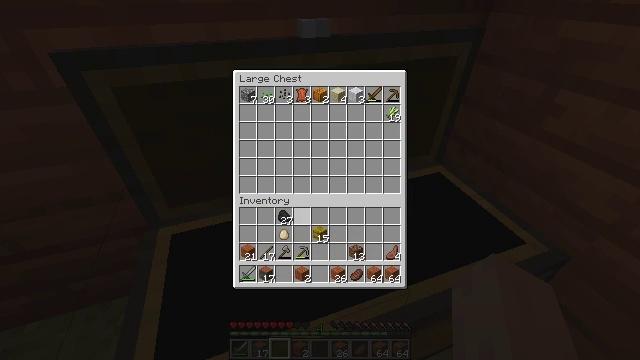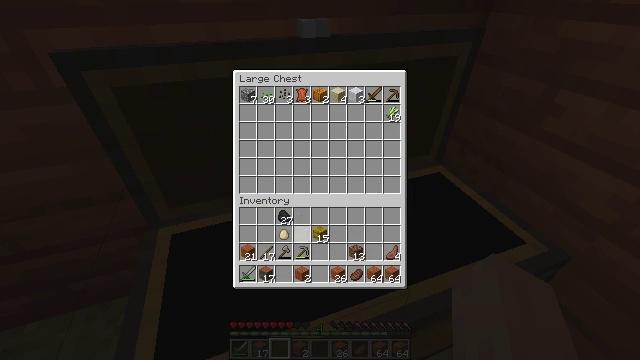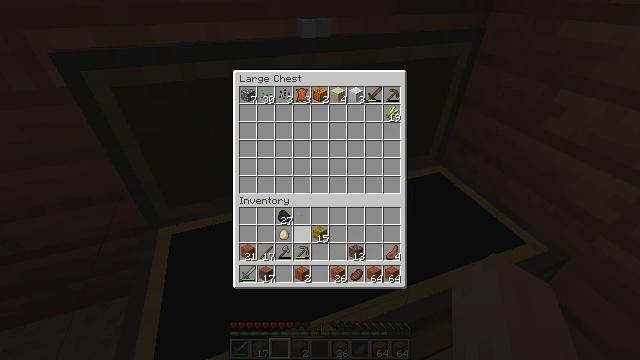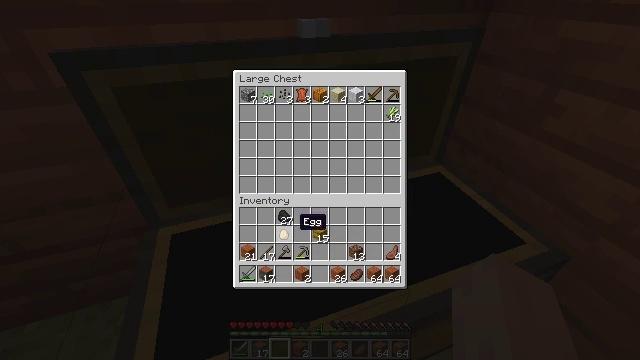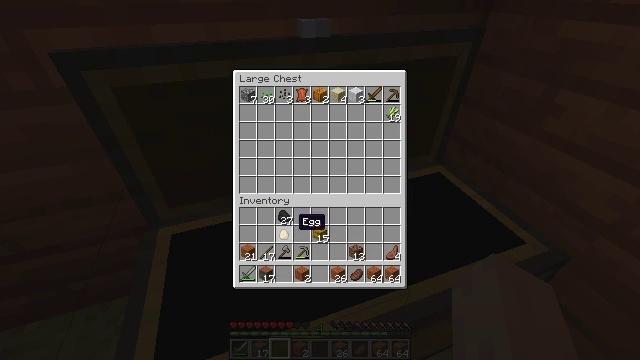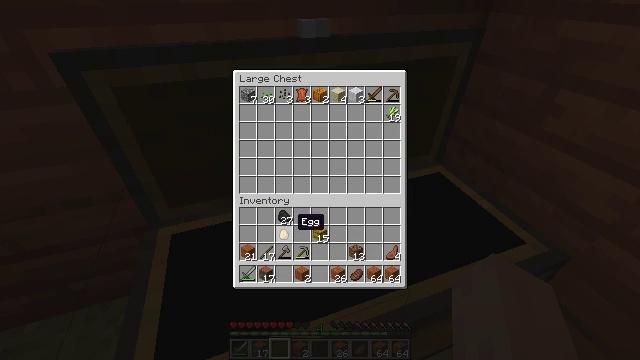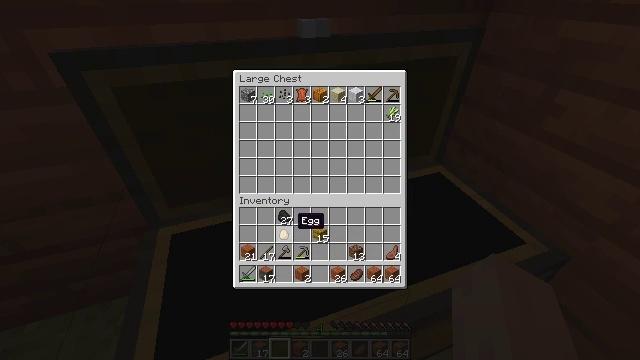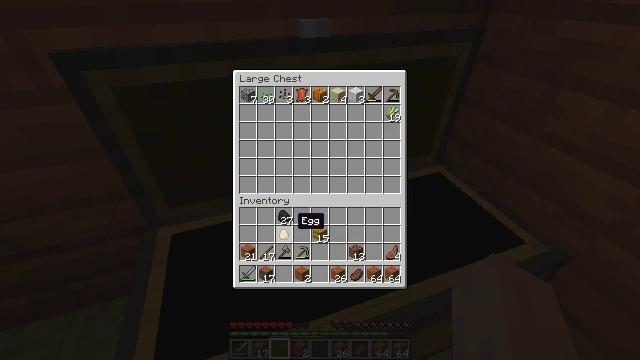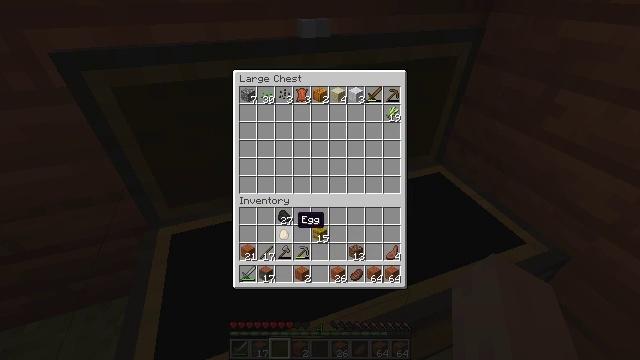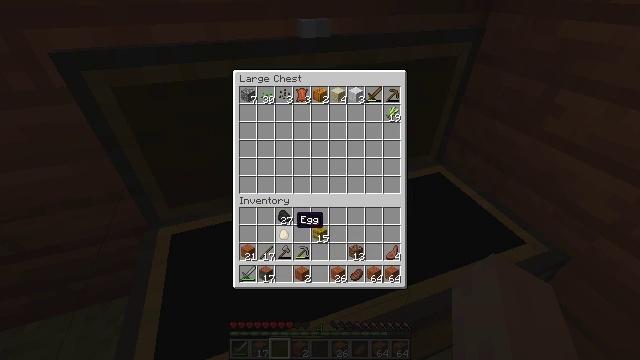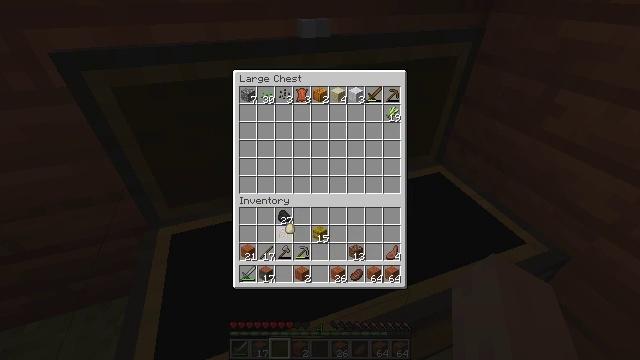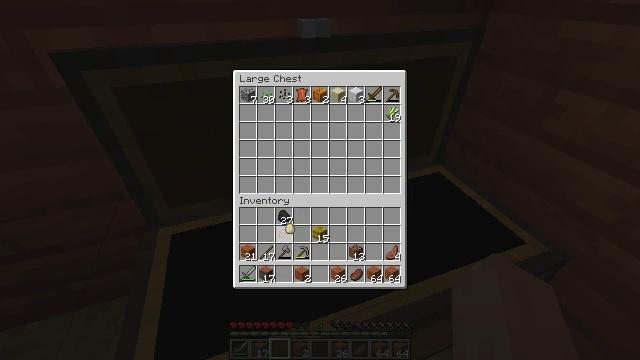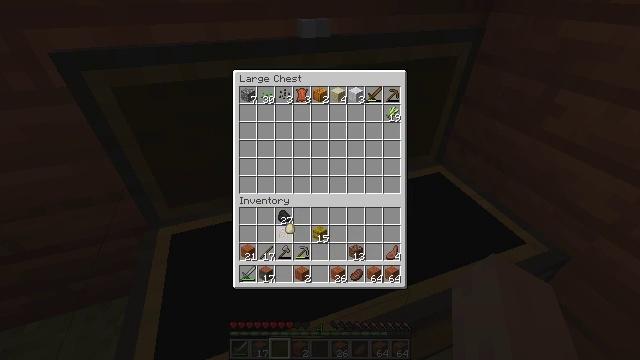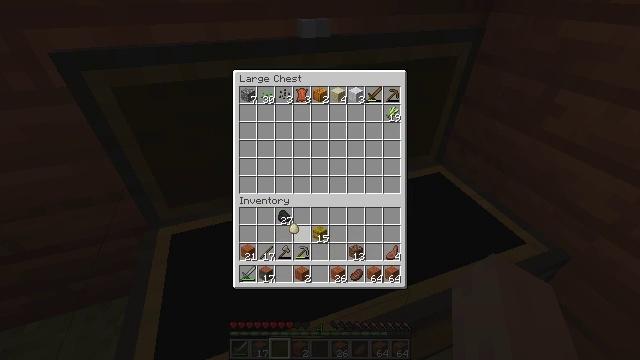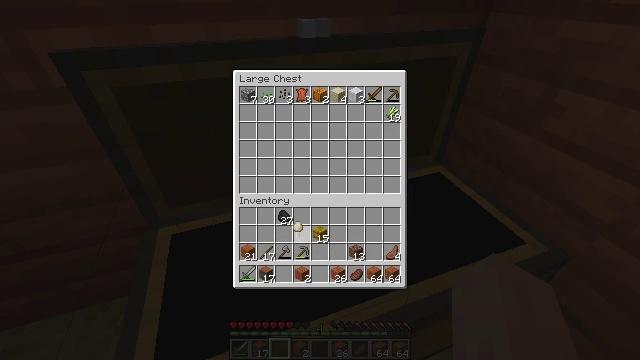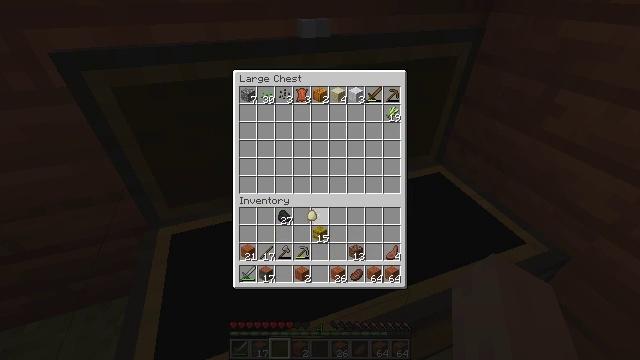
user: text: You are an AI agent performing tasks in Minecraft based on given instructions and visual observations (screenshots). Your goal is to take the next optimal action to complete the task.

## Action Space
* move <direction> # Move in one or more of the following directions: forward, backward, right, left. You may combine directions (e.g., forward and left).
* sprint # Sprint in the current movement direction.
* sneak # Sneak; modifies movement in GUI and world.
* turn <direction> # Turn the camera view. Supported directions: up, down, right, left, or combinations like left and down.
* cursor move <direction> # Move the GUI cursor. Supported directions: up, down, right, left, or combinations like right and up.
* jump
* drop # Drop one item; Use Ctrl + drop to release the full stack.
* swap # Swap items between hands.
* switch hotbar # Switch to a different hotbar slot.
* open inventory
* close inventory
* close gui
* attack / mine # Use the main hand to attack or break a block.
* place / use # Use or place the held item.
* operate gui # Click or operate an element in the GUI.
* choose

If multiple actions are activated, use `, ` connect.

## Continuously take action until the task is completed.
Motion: motion action
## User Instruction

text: Open the inventory and craft an acacia door with acacia planks.
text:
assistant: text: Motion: no_op
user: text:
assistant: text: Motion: no_op
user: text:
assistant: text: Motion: no_op
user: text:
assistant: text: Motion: no_op
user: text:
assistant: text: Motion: no_op
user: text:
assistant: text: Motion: no_op
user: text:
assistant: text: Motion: no_op
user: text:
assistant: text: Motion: no_op
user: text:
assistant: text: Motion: no_op
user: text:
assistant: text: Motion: operate gui
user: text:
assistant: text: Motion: operate gui
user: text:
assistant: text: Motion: operate gui
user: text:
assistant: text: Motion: no_op
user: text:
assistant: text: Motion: no_op
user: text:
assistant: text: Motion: cursor move right and up
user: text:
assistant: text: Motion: cursor move right and up
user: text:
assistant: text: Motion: cursor move right and up
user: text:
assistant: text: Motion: cursor move right and up
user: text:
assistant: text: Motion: no_op
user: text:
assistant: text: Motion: no_op
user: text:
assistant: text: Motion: cursor move right and up
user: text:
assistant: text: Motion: no_op
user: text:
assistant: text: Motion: no_op
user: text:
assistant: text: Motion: no_op
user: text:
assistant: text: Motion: cursor move up
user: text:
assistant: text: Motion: no_op
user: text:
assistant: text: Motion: no_op
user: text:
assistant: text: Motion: no_op
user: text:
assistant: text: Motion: no_op
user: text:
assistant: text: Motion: no_op